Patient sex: F
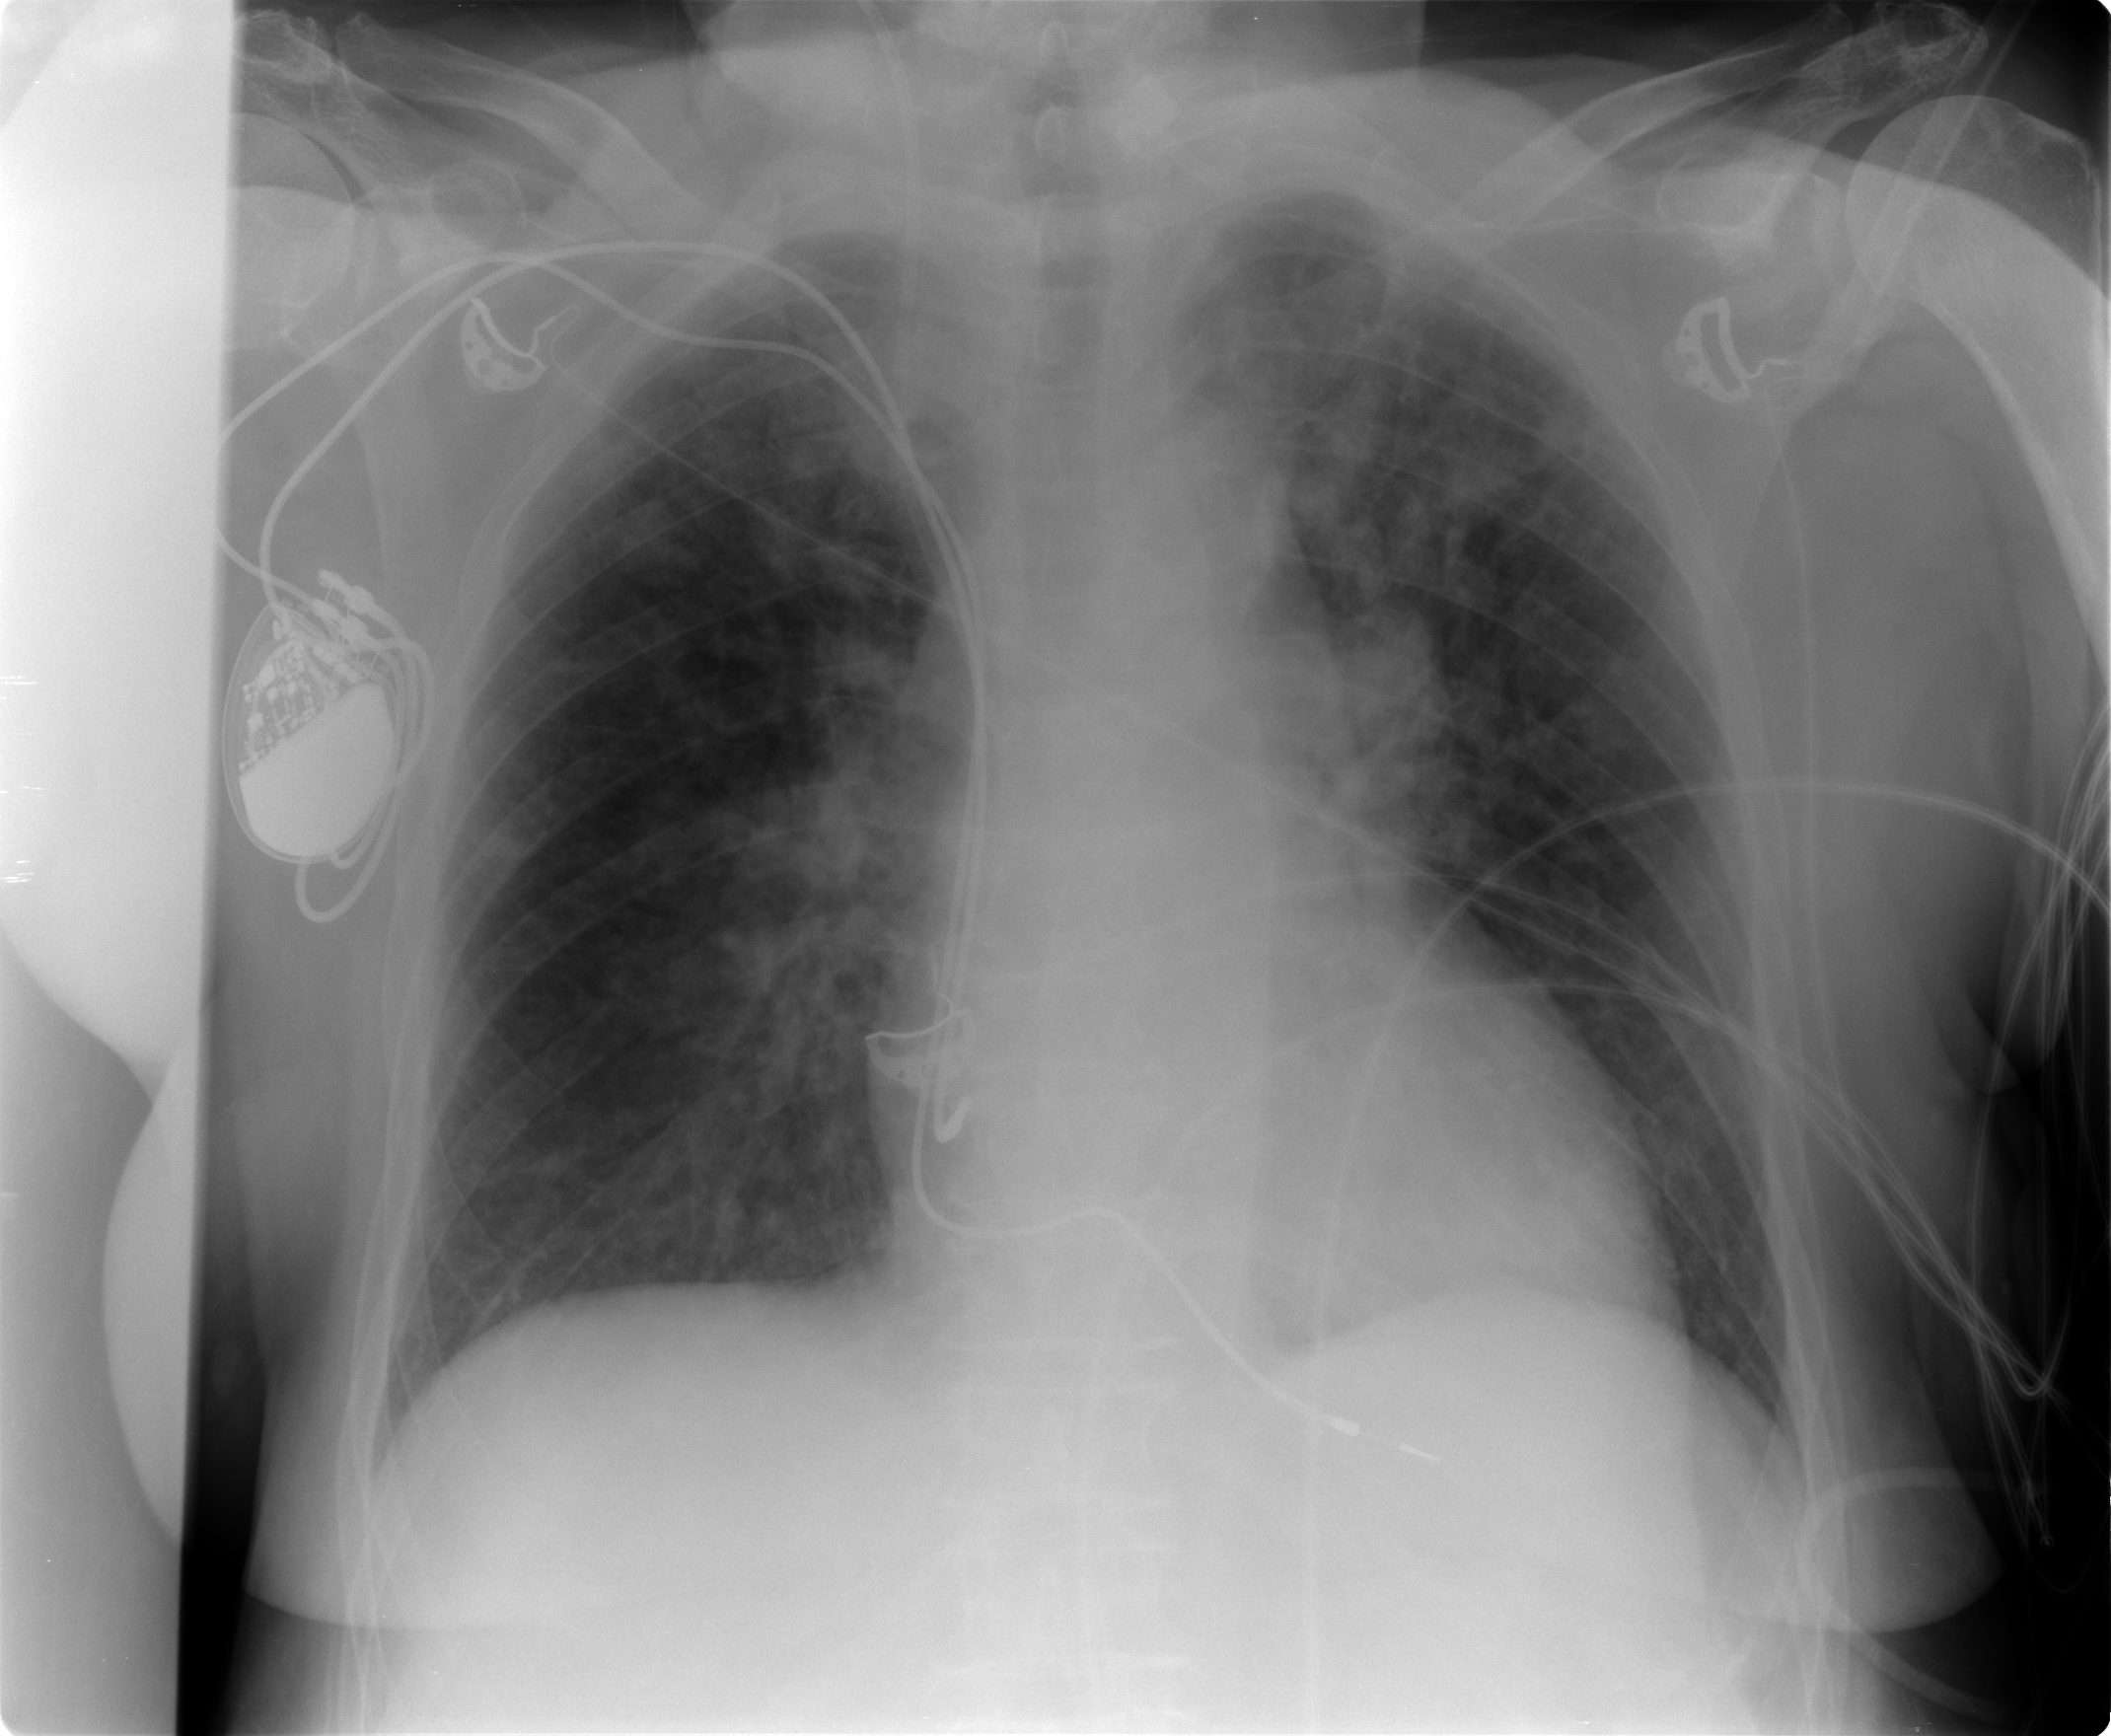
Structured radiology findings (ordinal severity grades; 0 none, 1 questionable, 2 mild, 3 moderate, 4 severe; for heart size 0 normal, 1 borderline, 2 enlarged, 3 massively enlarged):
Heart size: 1
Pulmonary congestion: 3
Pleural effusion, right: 0
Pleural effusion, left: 0
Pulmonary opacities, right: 2
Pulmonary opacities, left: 2
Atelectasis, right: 2
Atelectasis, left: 2